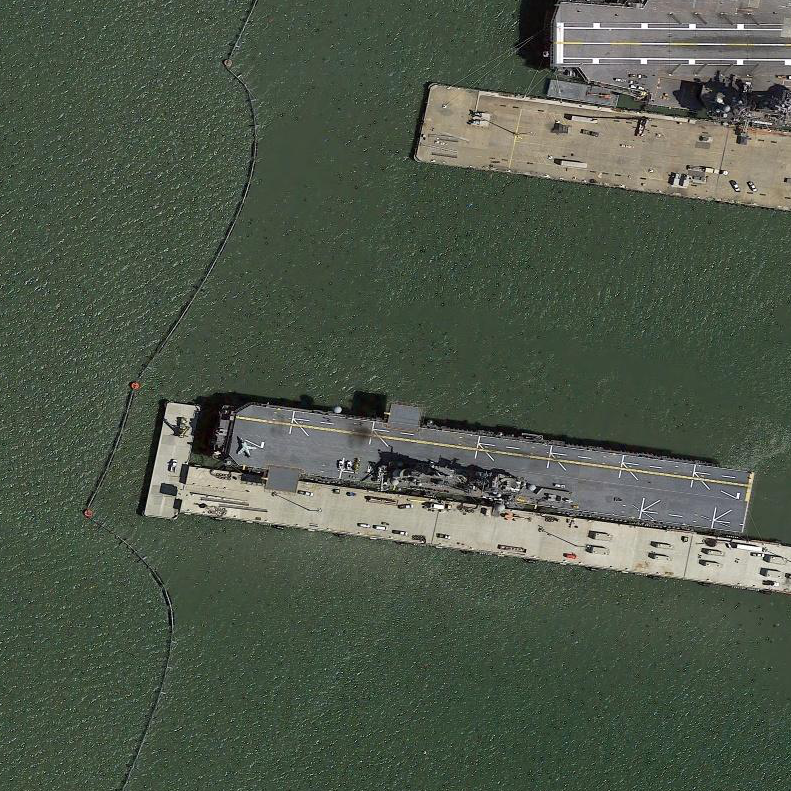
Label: Wasp-class_assault_ship